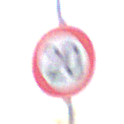
Verkehrszeichen: Geschwindigkeit20
Umgebung: Roofed, Beach
Tageszeit: Midday
Wetter: Overcast
Licht: Natural
Jahreszeit: NotSpecified
Kontrast: LowContrast